Interaction volume radius: 10 \u00c5
Interaction volume height: 20 \u00c5
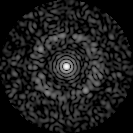
Disorder parameter: 0.8537